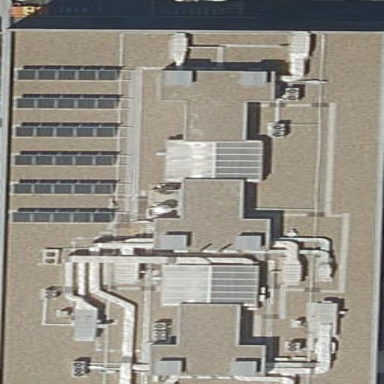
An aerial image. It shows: Industrial building.